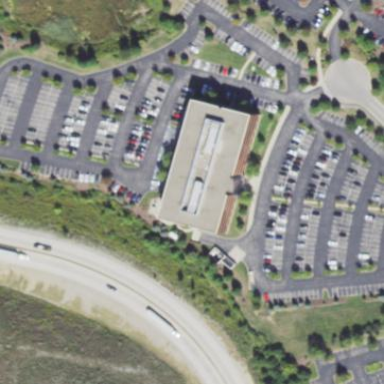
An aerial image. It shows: Office building.